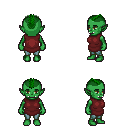
a pixel art fantasy rpg character, female body template, orc, green skin, maroon tunic, teal pants, green short mohawk hairstyle, four views (front, back, left, right), 2x2 character sprite sheet, small pixel art, hard edges, no anti-aliasing